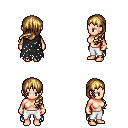
a pixel art fantasy rpg character, female body template, human, light skin, black tattered cape, white pants, blonde left-swept hairstyle, bracelets, four views (front, back, left, right), 2x2 character sprite sheet, small pixel art, hard edges, no anti-aliasing